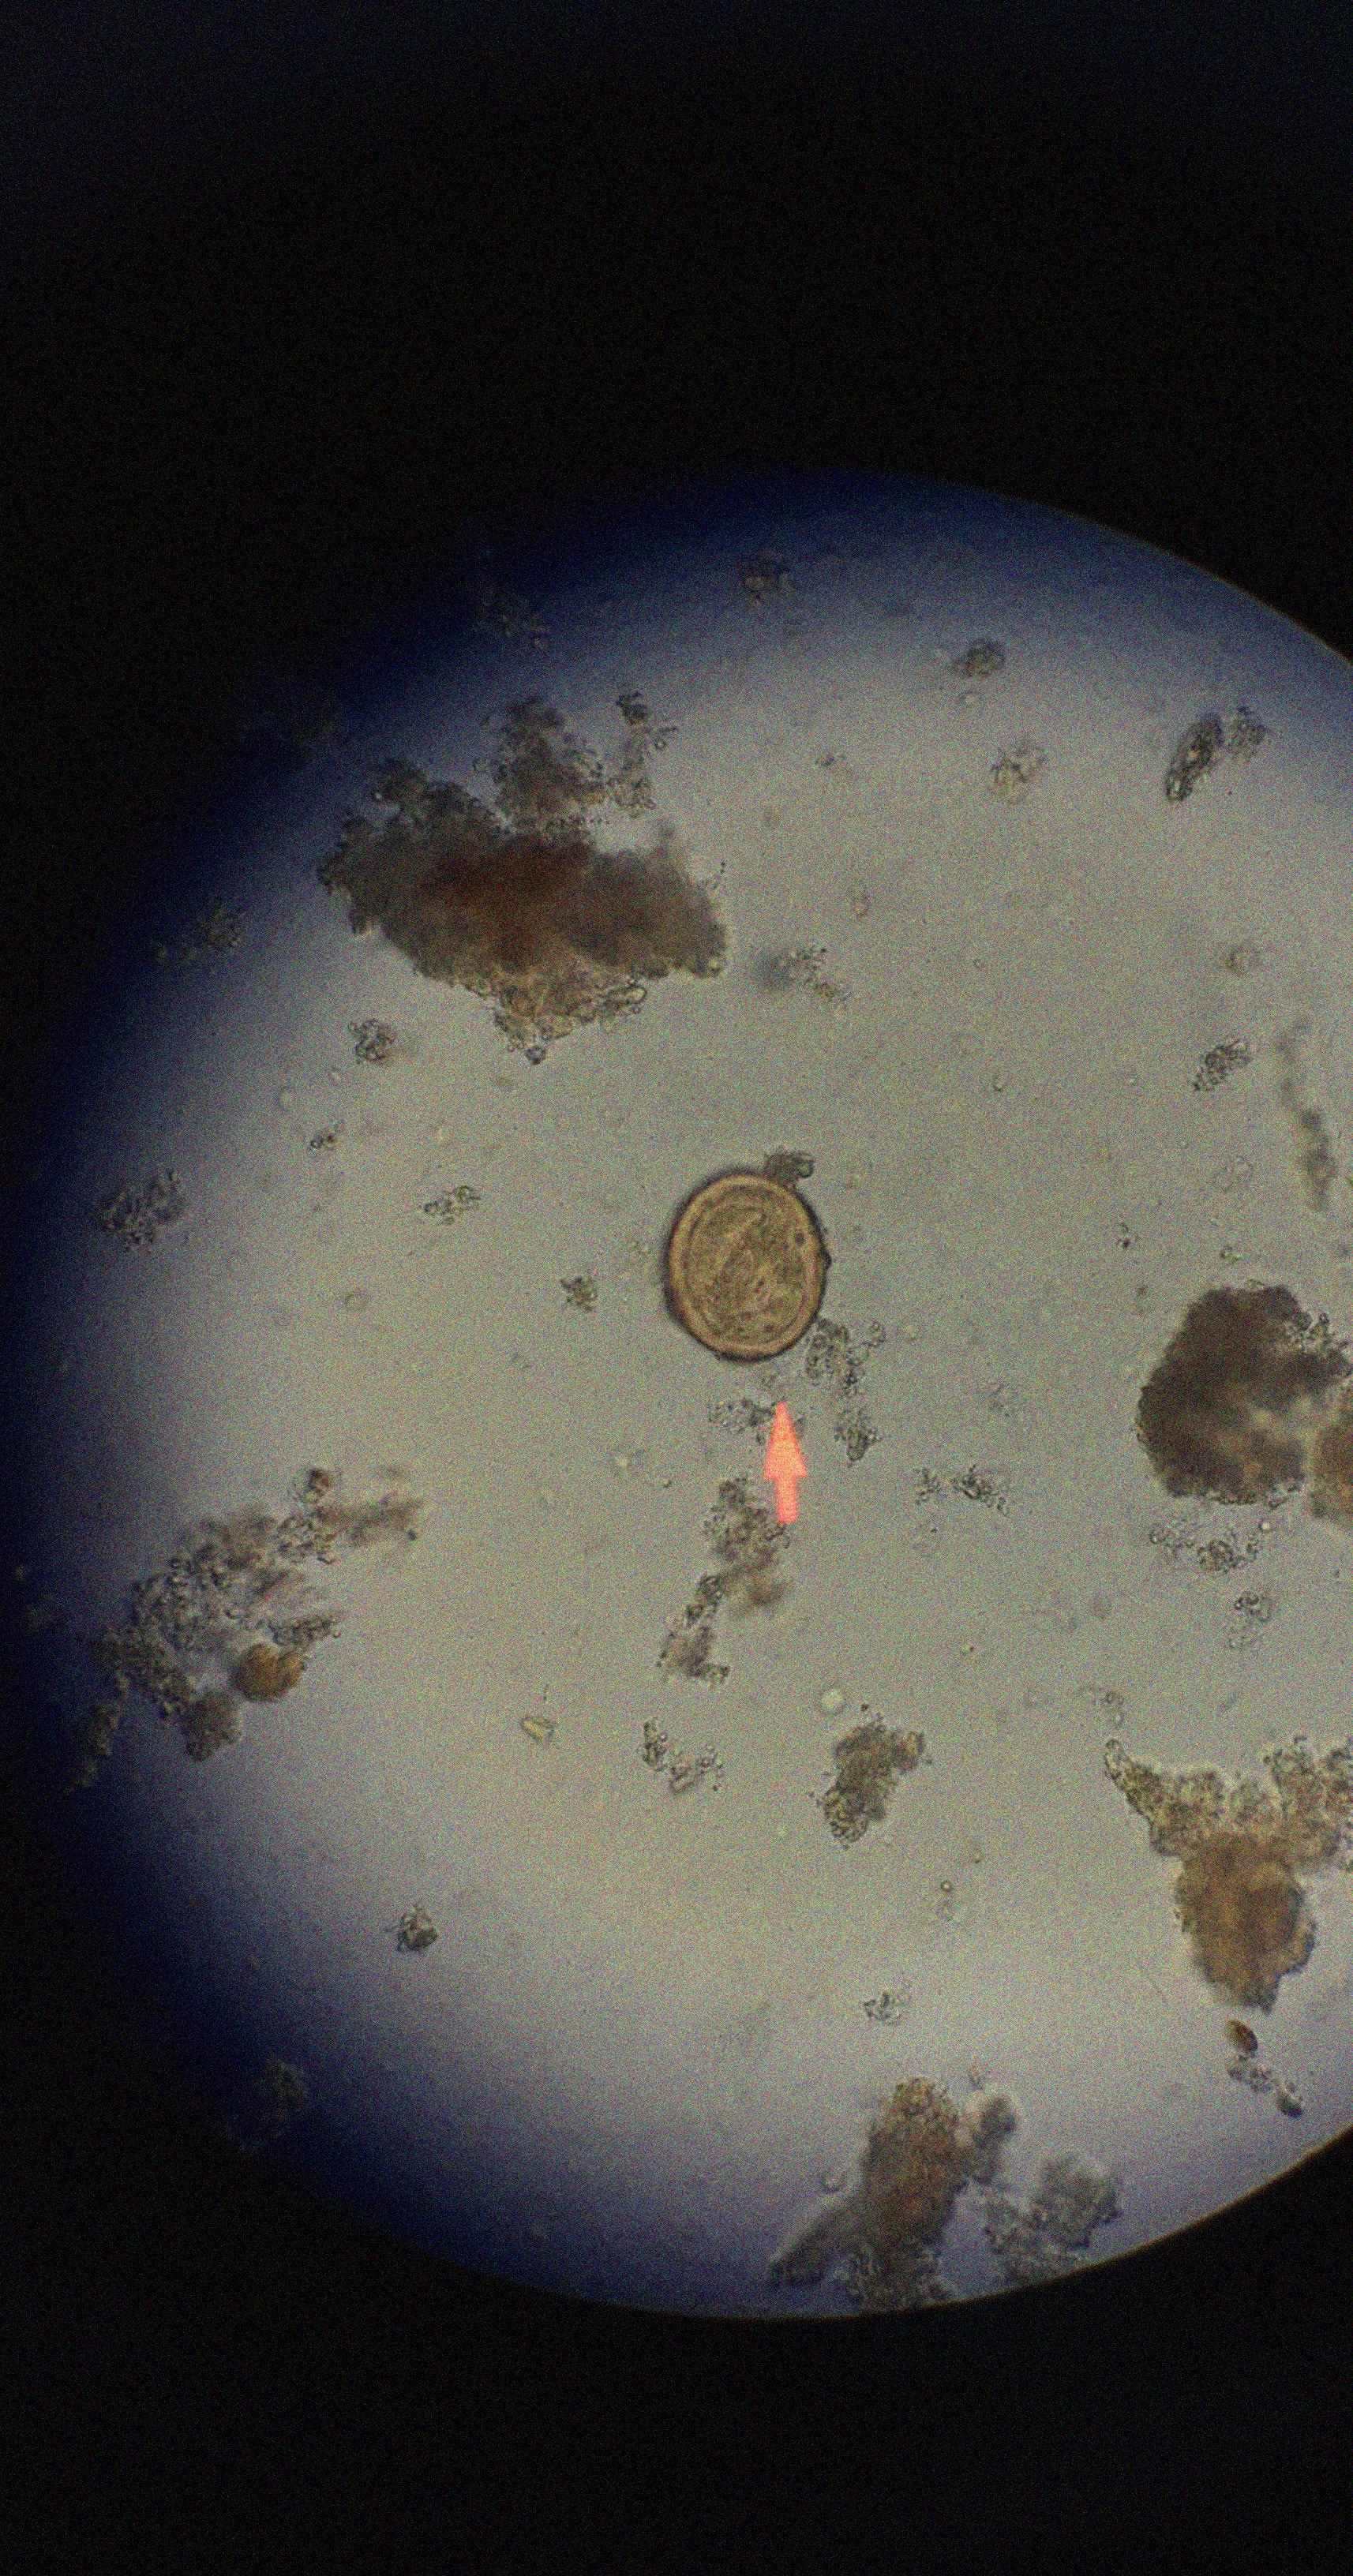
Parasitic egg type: Ascaris lumbricoides